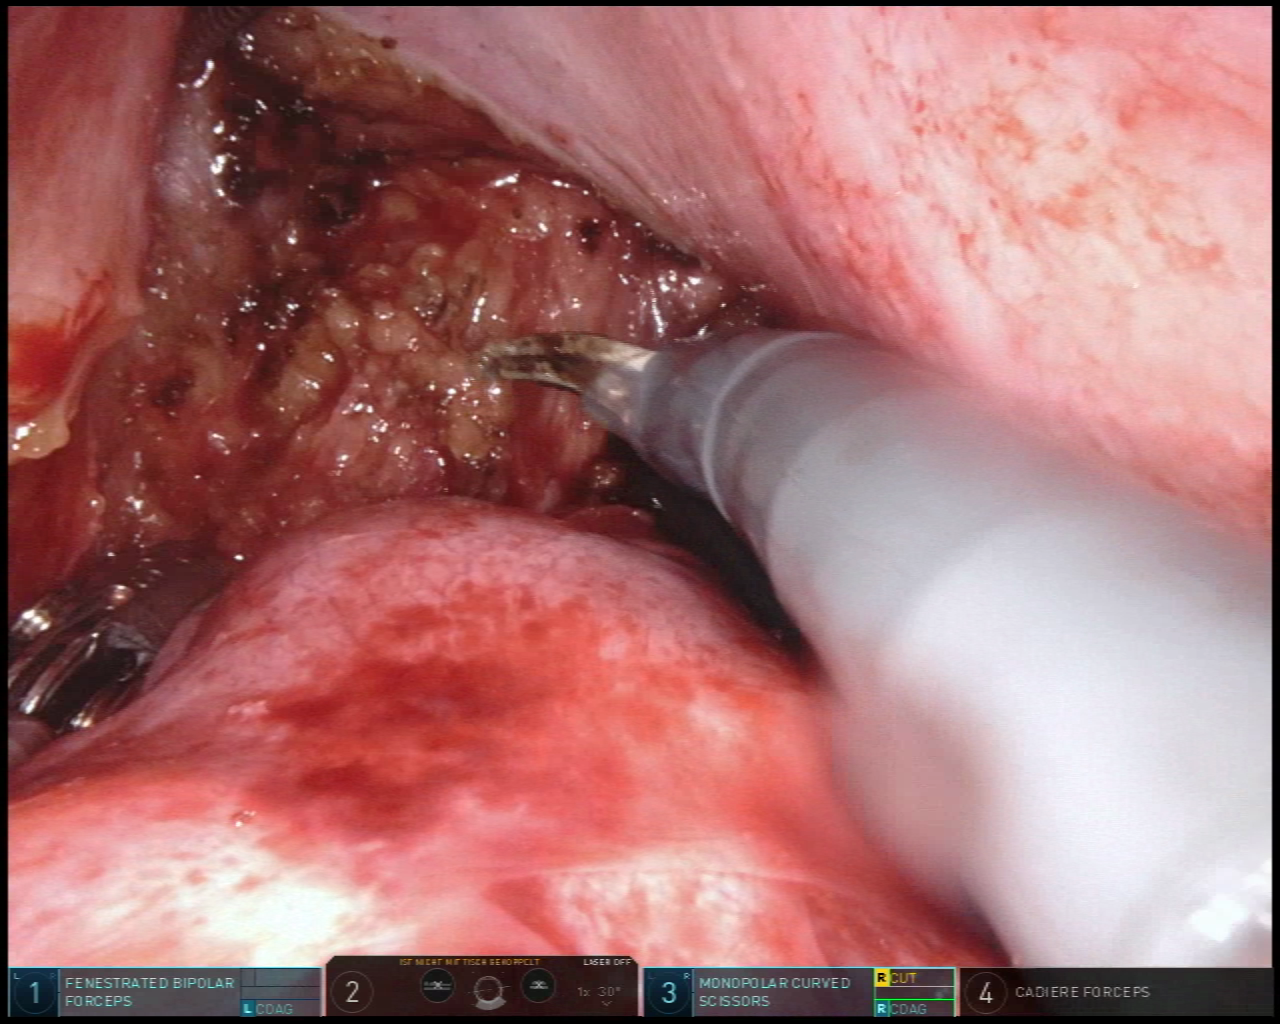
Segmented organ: vesicular_glands
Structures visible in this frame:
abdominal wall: no
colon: no
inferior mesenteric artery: no
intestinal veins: no
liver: no
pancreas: no
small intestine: no
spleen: no
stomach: no
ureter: no
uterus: no
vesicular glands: yes